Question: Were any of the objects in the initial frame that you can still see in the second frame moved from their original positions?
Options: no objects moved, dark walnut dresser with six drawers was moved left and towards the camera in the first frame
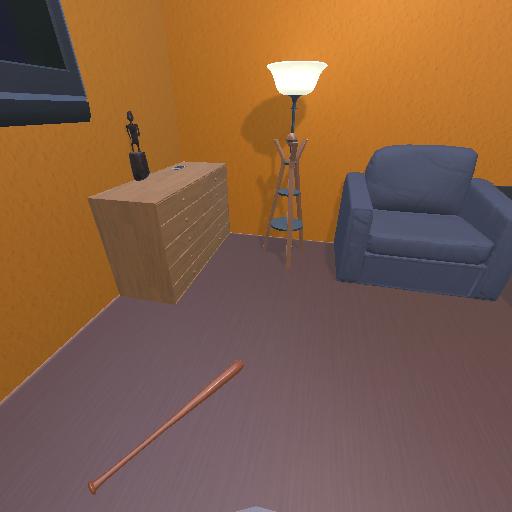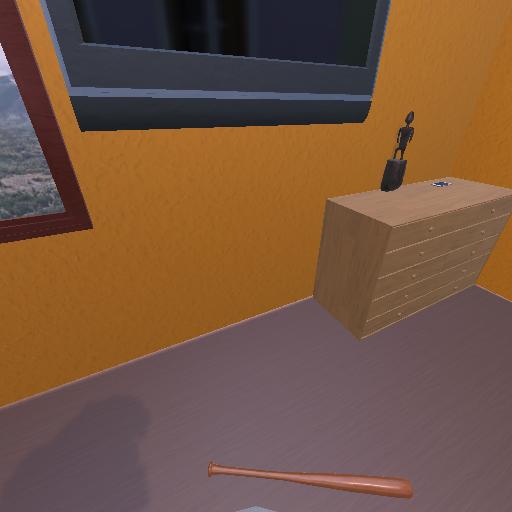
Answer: no objects moved